What's the difference between 2 images?
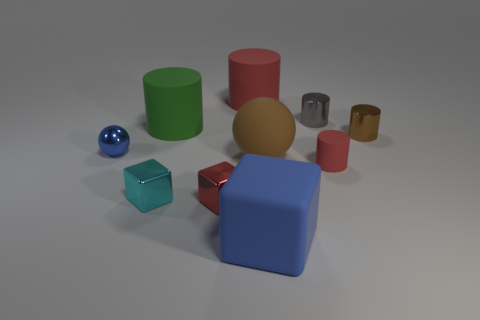
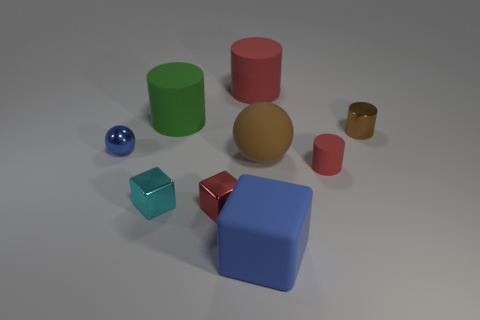
the small gray object is gone
the small gray shiny cylinder to the left of the small brown object has disappeared
the gray cylinder has disappeared
the tiny gray object has disappeared
the tiny gray object is missing
the small gray metallic cylinder behind the metallic sphere has disappeared
the tiny gray metallic cylinder behind the brown metallic cylinder has disappeared
the small gray metal cylinder that is behind the tiny blue ball is missing